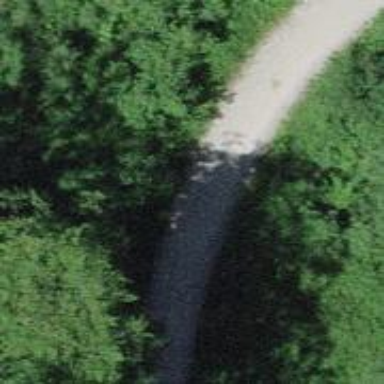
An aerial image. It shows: Track with fine gravel surface of grade2.